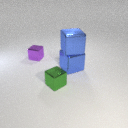
small green metal cube in front of small purple metal cube